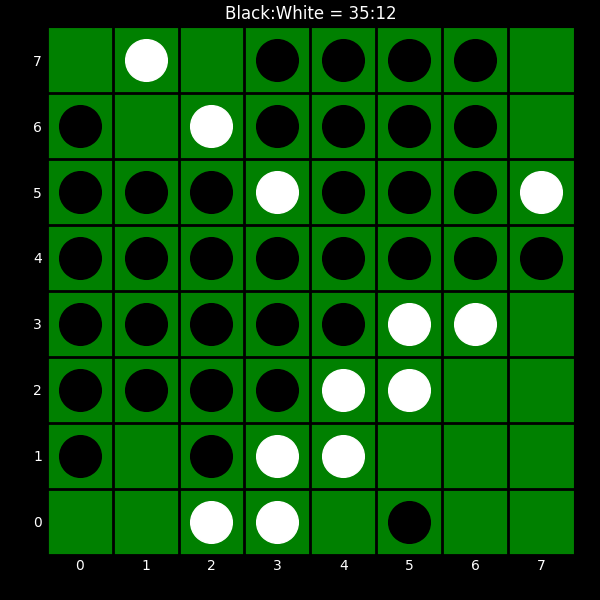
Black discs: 35
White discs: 12